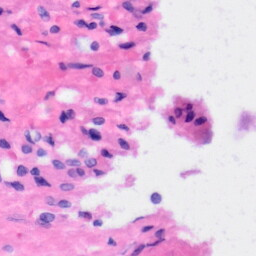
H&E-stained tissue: Liver